Question: I am creating a genetic algorithm to solve the traveling salesman problem using python and networkx. And I'm adding a condition to converge to a satisfactory solution: the path must not have crossing edges. I wonder if there's a quick function in networkx to verify if the graph has crossing edges or, at least, want to know if it's possible to create one.
The graph is created with a list of points ('path'), each point has a coordinate in x, and a coordinate in y. The sequence of points index the path to tour. I created an object 'nx.Graph()' like below:
'''
G = nx.Graph()
for i in range(len(path)):
G.add_node(i, pos=(path[i].x, path[i].y))
for i in range(len(path)-1):
G.add_edge(i, i+1)
G.add_edge(len(path)-1, 0)
'''
One example of converging not optimal solution:

printing out the points with 'nx.get_node_attributes(G,'pos')':
'''
{0: (494, 680), 1: (431, 679), 2: (217, 565), 3: (197, 581), 4: (162, 586), 5: (90, 522), 6:(138, 508), 7: (217, 454), 8: (256, 275), 9: (118, 57), 10: (362, 139), 11: (673, 89), 12: (738, 153), 13: (884, 119), 14: (687, 542), 15: (720, 618), 16: (745, 737), 17: (895, 887), 18: (902, 574), 19: (910, 337), 20: (823, 371), 21: (601, 345), 22: (608, 302), 23: (436, 294), 24: (515, 384), 25: (646, 495)}
'''
Here is an article supporting the condition of convergence:
<URL>
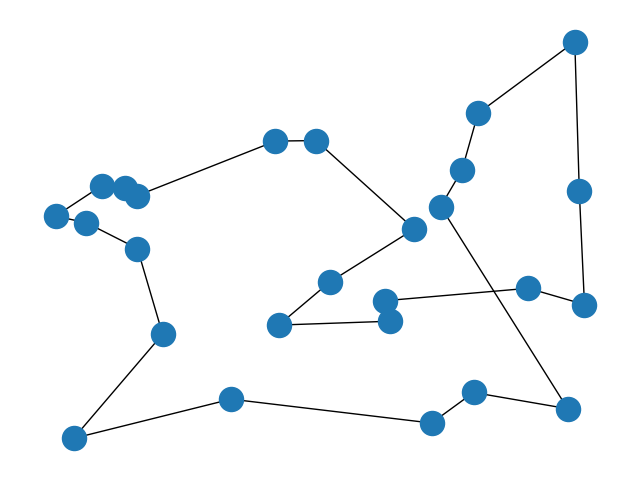
Answer: My first reading was the same as <URL>, the point is that you draw it in the plane.
On re-reading your question, I think you're actually introducing the 'no crossing paths' as a constraint. To put it another way using the jargon: the path must not be self-intersecting. If that's right, then I think <URL>, a very useful tool for 2D geometric questions. From the first answer:
> <URL>> Returns True if the feature does not cross itself.
'''
from shapely.wkt import loads
l = loads('LINESTRING (<PHONE>.5775<PHONE>.31939431, <PHONE>.<PHONE> <PHONE>.882441244, <PHONE>.9008<PHONE>.012436028, <PHONE>.8000<PHONE>.680117098, <PHONE>.2041<PHONE>.384686942, <PHONE>.1840<PHONE>.409265322, <PHONE>.809<PHONE>.270897166, <PHONE>.8329<PHONE>.875545334)')
print(l.is_simple) # False
'''
If you're looking to solve the problem from scratch then <URL>, which might be useful.